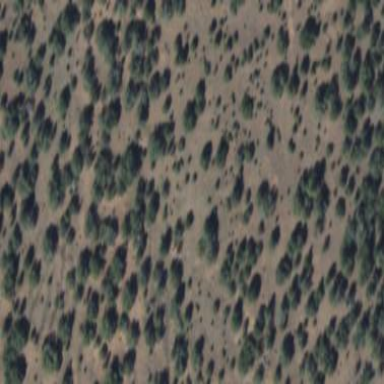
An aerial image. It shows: Patch of scrub vegetation.